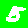
Digit: 5